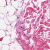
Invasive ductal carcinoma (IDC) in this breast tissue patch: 0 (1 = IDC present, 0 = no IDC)